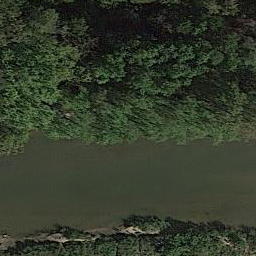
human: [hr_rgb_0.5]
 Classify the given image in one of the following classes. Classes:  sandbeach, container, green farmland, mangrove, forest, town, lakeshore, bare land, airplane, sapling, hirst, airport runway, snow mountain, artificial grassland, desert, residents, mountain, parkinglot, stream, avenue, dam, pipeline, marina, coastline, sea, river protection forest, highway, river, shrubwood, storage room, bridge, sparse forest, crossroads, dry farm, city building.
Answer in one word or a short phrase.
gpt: river protection forest